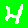
Digit: 4